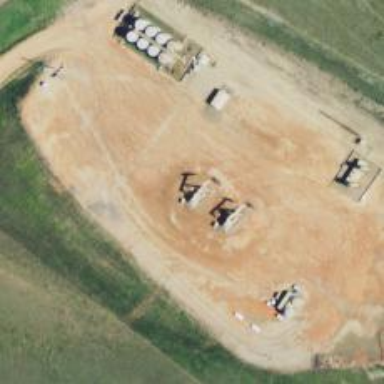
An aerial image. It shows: Petroleum well.